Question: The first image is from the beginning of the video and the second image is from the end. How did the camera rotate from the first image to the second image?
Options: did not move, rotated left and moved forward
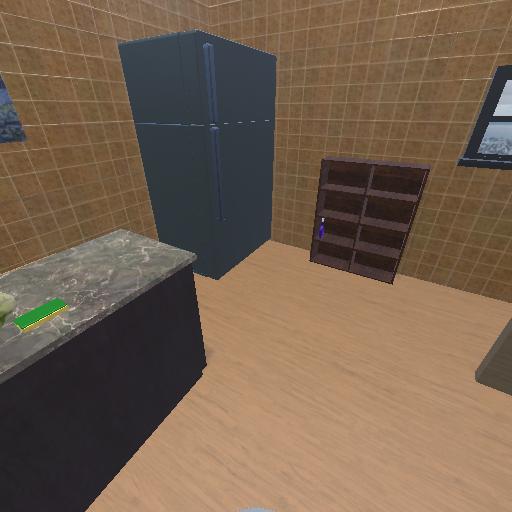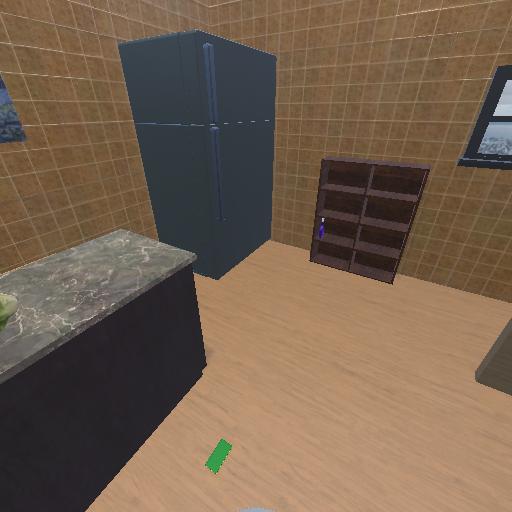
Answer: did not move